高一 · 计数
下列四个图形是两个变量 $\mathrm{x}, \mathrm{y}$ 的散点图, 其中具有线性相关关系的是 ( )
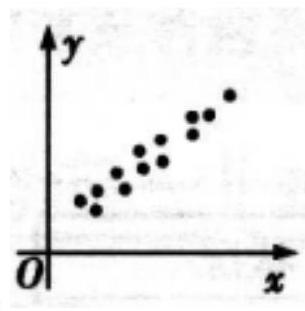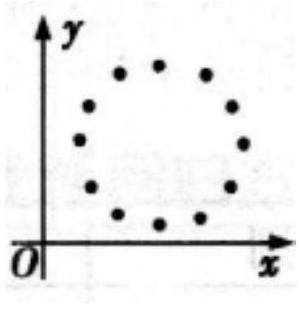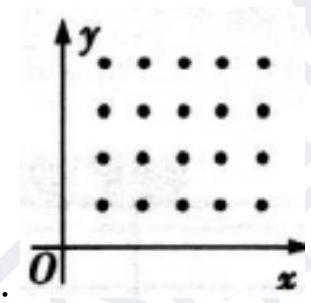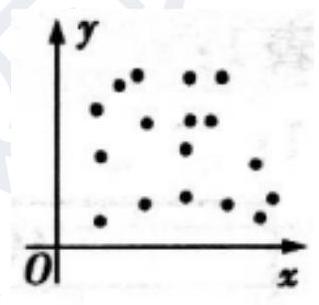
A.

B.

D.

答案: A
解析: 显然 $\mathrm{B}$ 属于函数关系; $\mathrm{C}$ 中各点分布很均匀, 但对于每个 $\mathrm{x}, \mathrm{y}$ 的分布没有规律，因此不属于相关关系；D 显然不具有相关关系.